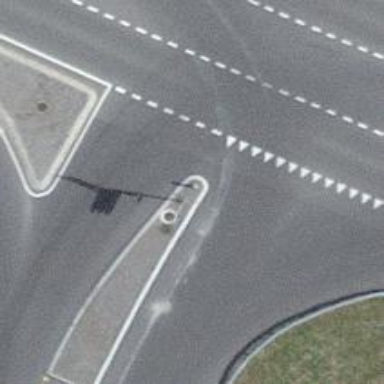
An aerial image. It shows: Road with "give way" sign.